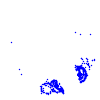
Particle: pion